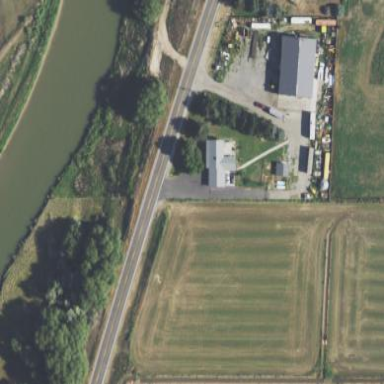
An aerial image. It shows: Farmyard area.